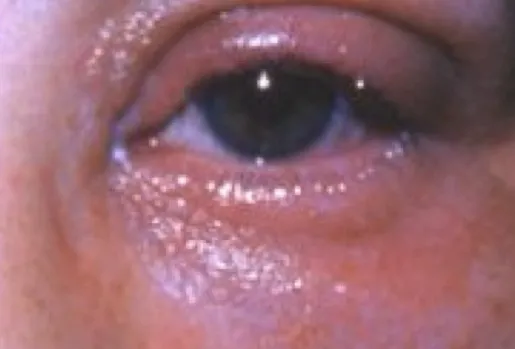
Periorbital swelling.
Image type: medical_photograph (other_medical_photograph)